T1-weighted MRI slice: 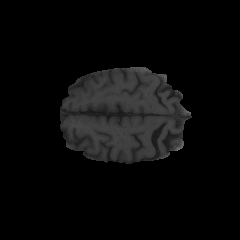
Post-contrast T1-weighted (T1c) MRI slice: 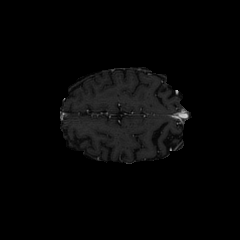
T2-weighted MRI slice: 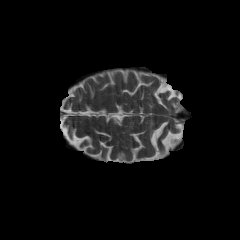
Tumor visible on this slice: no